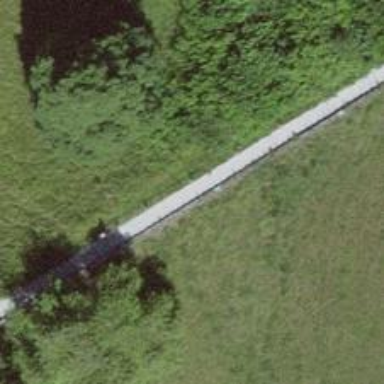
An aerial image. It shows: Road with steps.